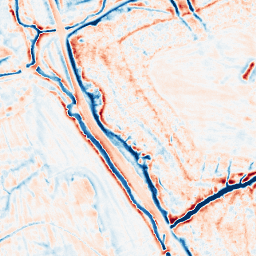
Category: edge_preserving
Decomposition family: bilateral
Decomposition parameters: d: 15
sigma_color: 100
sigma_space: 100
Upsampling method: sinc_hamming
Upsampling parameters: scale: 4
kernel_size: 8
Upsampling scale: 4